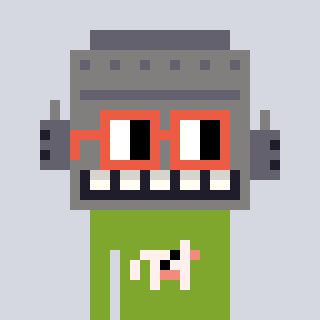
a pixel art character with square orange glasses, a robot-shaped head and a slimegreen-colored body on a cool background